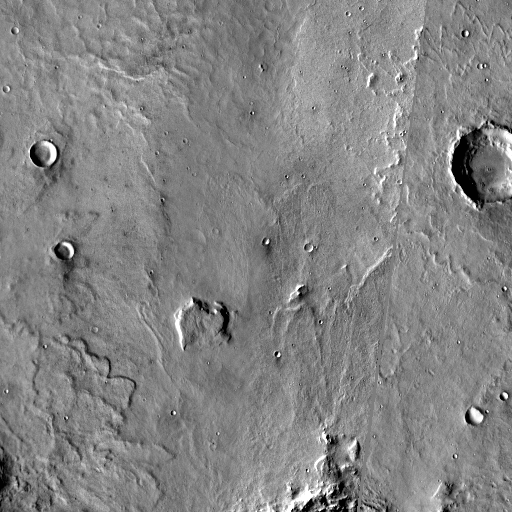
Crater classes present: Background, Other, Layered